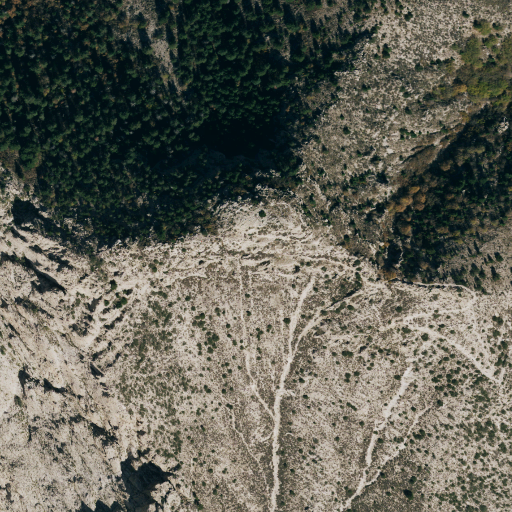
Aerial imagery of mountains in Texas named Guadalupe Mountains containing shrub and evergreen forest